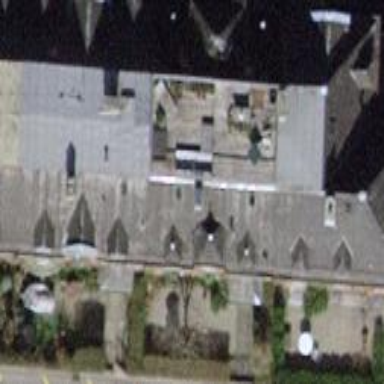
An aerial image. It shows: House with tile roof.